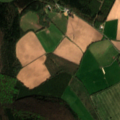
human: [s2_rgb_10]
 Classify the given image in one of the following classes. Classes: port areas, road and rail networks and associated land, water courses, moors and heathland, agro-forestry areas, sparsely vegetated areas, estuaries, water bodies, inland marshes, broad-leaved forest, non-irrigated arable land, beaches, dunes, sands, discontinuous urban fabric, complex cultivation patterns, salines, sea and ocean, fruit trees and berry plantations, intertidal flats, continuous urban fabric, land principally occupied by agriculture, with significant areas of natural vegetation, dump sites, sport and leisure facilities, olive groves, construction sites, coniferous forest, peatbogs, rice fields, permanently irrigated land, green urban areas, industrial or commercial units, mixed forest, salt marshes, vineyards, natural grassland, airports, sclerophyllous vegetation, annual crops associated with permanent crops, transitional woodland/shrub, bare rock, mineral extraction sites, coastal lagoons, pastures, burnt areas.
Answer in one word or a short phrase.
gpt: non-irrigated arable land, pastures, complex cultivation patterns, broad-leaved forest, mixed forest